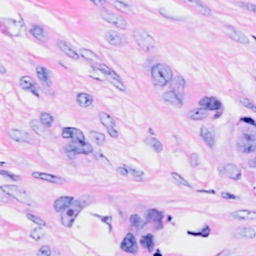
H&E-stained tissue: Breast